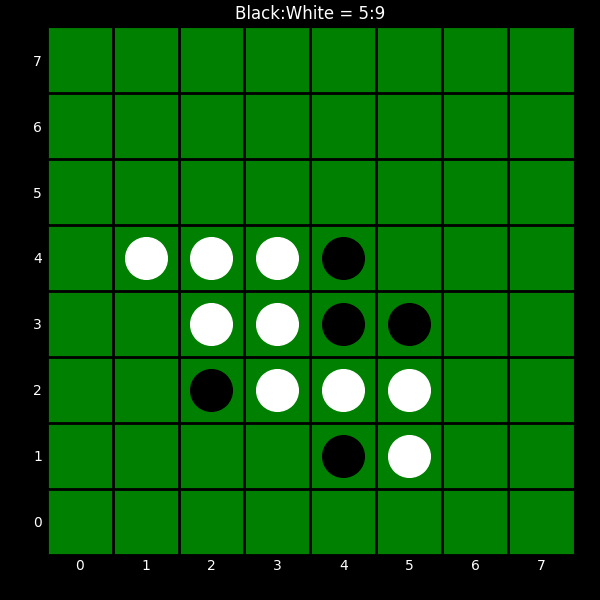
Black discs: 5
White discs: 9